Question: i want to create admin panel so i have created admin folder inside application folder(C:\wamp\www
ewpplicationdmin) and inside admin folder i have placed model view controllers of admin and outside the admin folder i.e inside (C:\wamp\www
ewpplication)application folder i have placed default user model view controllers , and in index.php file which is located at (C:\wamp\www
ew) i have written following code
'''
$application_folder = 'application';
$application_folder = 'application/admin';
'''
my route in config is to welcome controller which is same in both application controller and admin controller , application controller takes to user view where as admin controller takes to admin login view
'''
$route['default_controller'] = "welcome";
'''
but there comes error when i open browser to start this project

i dont know what is going wrong plz help me
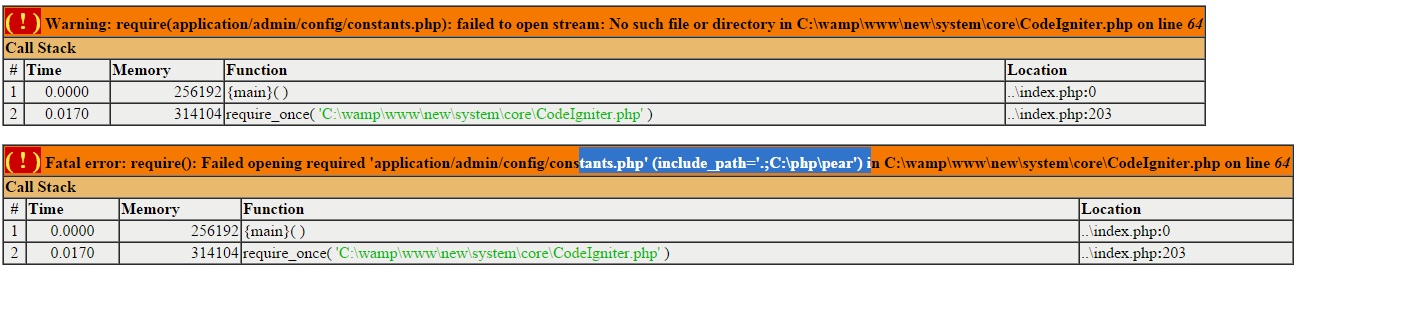
Answer: You should not change the 'index.php' unless needed.
The variable '$application_folder' is used to define the application folder for the codeigniter project. You can't define multiple application folder in a single project.
In the code you are assigning two values to '$application_folder' and the later one, that is ''application/admin'' is taken. So the codeigniter will look for config file in 'application/admin/config' directory. That is why you are getting a 'Failed to open stream' error.
For the admin panel you may create a directory inside your controllers directory called 'application/controllers/admin' and put all admin panel controllers in that. More to that you can have a routing controller 'application/controllers/admin.php' the index function of which will be called when user enters the url 'yourwebsite.com/admin/'.
Hope the things are now clear for you.